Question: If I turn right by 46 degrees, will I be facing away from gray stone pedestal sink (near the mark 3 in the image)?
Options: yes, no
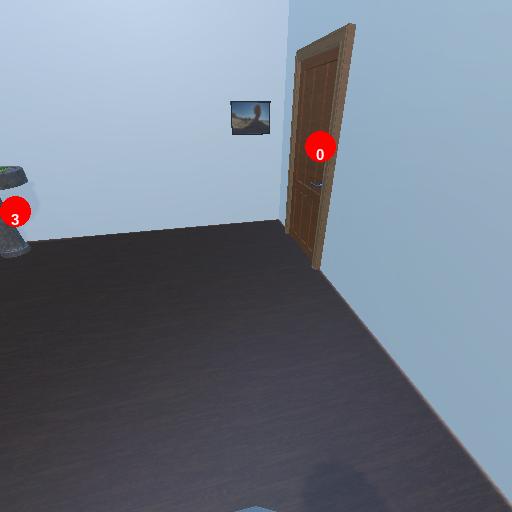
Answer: yes